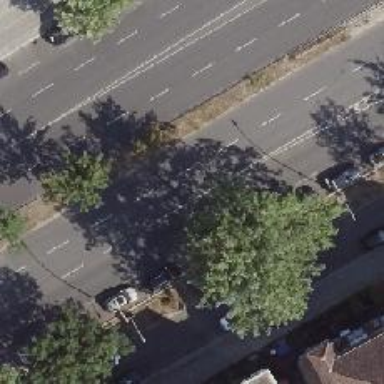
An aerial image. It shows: Primary highway with asphalt surface. There is parking lane on the right side.